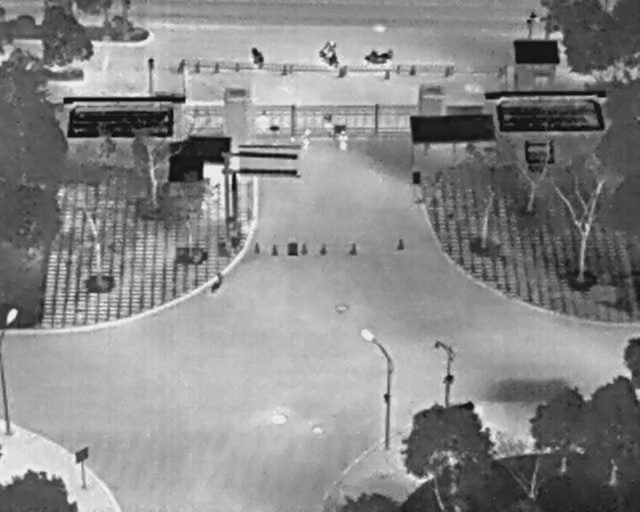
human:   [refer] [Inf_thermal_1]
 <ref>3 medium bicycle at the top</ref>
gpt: <box>[[57, 8, 60, 14, 2], [49, 8, 53, 12, 2], [38, 9, 42, 12, 2]]</box>

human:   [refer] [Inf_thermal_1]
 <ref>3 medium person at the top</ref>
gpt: <box>[[45, 26, 49, 28, 2], [49, 23, 52, 25, 2], [51, 26, 55, 28, 2]]</box>